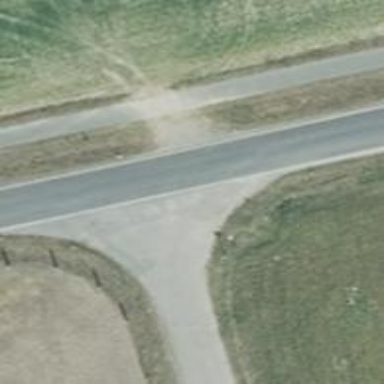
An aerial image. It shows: Secondary road with asphalt surface.